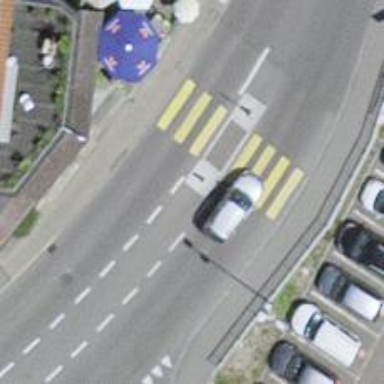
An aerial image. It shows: Marked crossing with pedestrian island.